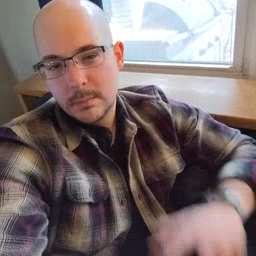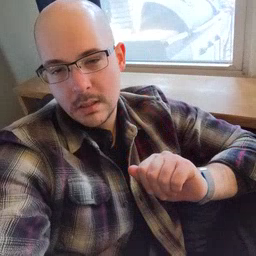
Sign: pizza